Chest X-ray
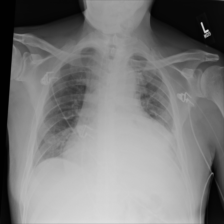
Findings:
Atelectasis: negative
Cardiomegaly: negative
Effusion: negative
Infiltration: negative
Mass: negative
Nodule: negative
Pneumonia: negative
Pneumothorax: negative
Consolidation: negative
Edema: negative
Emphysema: negative
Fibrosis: negative
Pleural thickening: negative
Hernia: negative